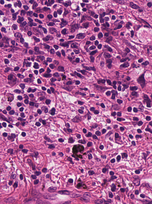
Tumor epithelial tissue: no
Tumor-associated stroma tissue: yes
Normal tissue: no